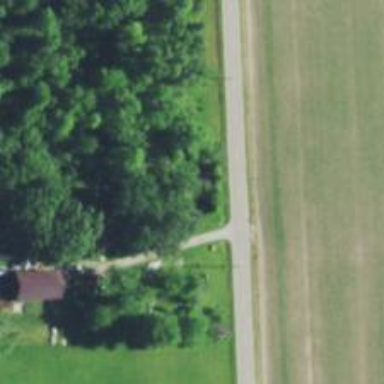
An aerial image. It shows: Driveway.